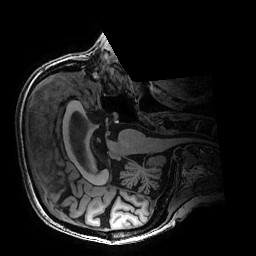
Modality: T1w
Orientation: axial
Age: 67
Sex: female
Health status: healthy
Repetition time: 2.53 s
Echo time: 0.0034 s